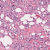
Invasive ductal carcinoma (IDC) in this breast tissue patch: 1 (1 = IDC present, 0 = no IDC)